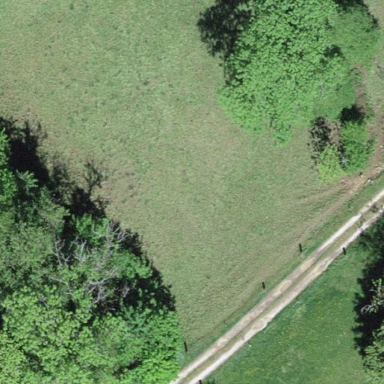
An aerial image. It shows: Beautiful meadow.